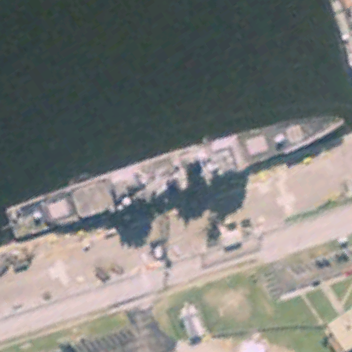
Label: cruiser